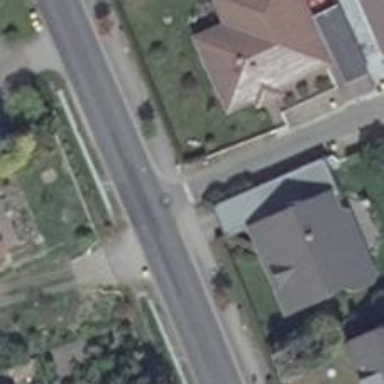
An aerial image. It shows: Stop road.